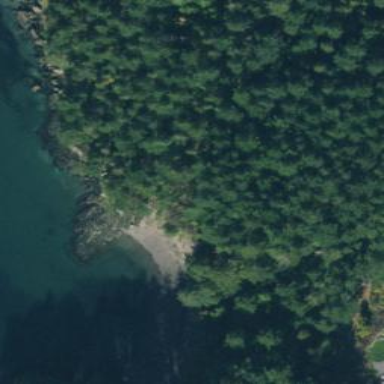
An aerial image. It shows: Scenic beach with natural beauty.